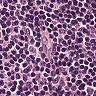
Metastatic tissue present: no